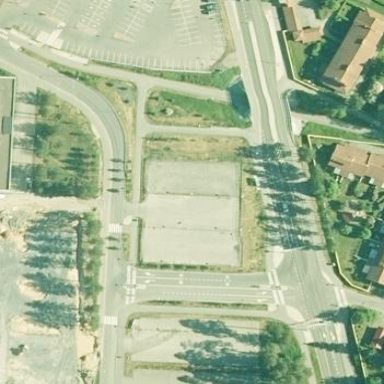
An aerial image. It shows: Parking area with surface.